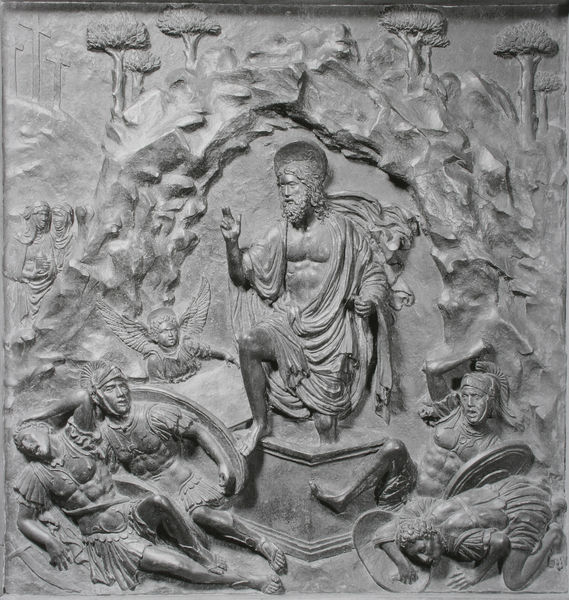
Titel: Die Auferstehung
Künstler: Andrea Riccio
Standort: Paris
Institution: Musée du Louvre
Schlagwörter: akt, baum, berg, felsen, flügel, gott, hand, himmel, kampf, kopf, mann, nackt, schatten, schlaf, umhang, bäume, frauen, landschaft, menschen, brust, finger, grau, haar, marmor, nacht, weiss, tuch, bart, richter, arm, arme, mensch, sockel, stehen, stein, tod, tot, wache, haare, mantel, stehend, höhle, engel, garten, skulptur, beine, relief, bein, liegen, schlafen, bogen, perspektive, beobachten, fels, angst, krieg, soldaten, thron, weiber, muskeln, symmetrie, bronze, plastik, podest, liegend, oberkörper, fallen, tor, gestalt, schild, antike, kreuz, torbogen, schilder, soldat, belehren, helm, rüstung, rom, römer, harnisch, heiligenschein, kreuze, sarg, nimbus, christus, grab, jesus, jesus christus, ostern, toga, griechisch, krieger, segen, segnen, grotte, wächter, erscheinung, postament, jünger, felsengrab, salböl, tunika, wachen, schwur, auferstehung, christi, schutz, römisch, elfenbein, schroff, erlöser, richten, schilde, sarkophag, golgotha, mandorla, beobachtung, zeigegestus, auferstandener, apostel, glorie, nimus, golgatha, segenshand, ölberg, messias, gottessohn, grabdeckel, sohn gottes, engelsflügel, christkind, auferstanden, oster, felsenhöhle, kreuzberg, sarkopharg, belehrung, ostermontag, ostersonntag, röische soldaten, guch, wiederauferstehung, christkönig, widerauferstehung, heilland, erretter, jesus von nazaret